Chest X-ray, AP view. Patient: 36 years old, sex F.
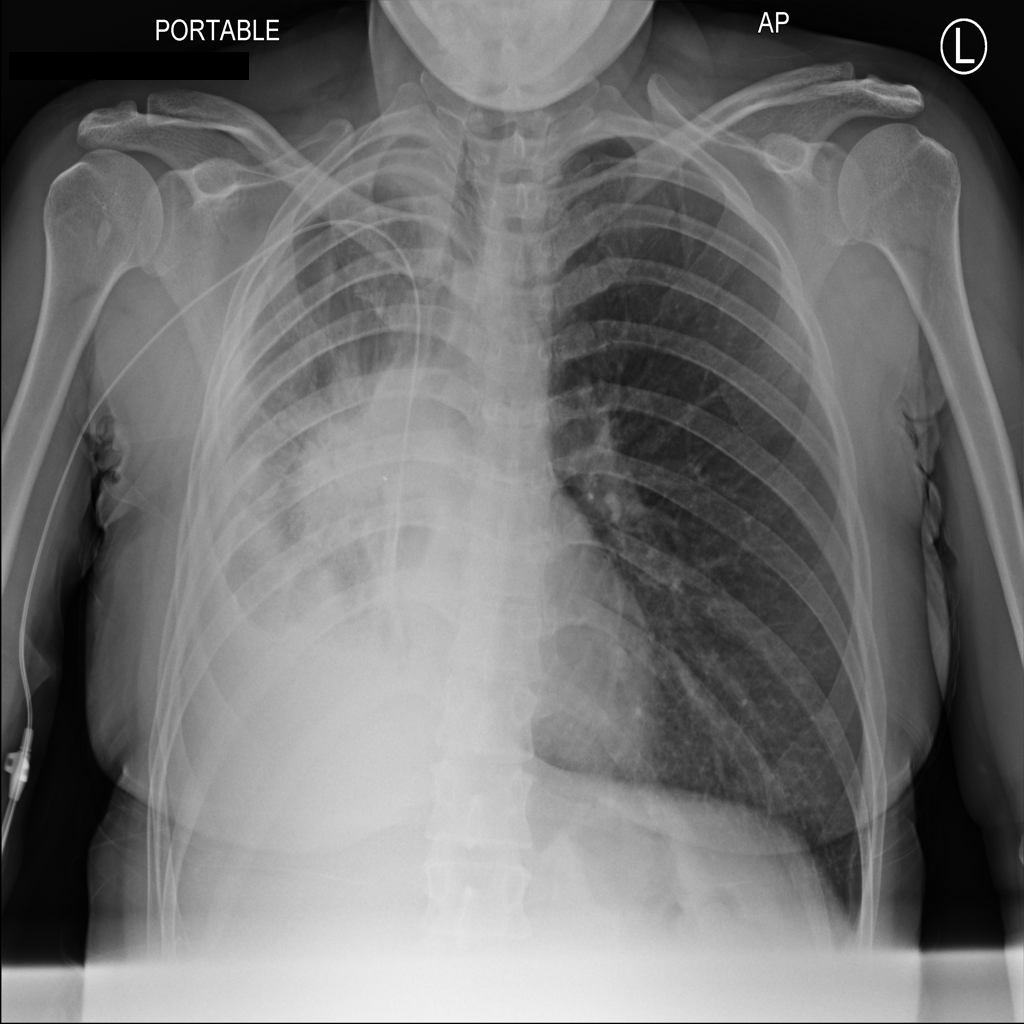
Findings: Consolidation, Infiltration, Mass